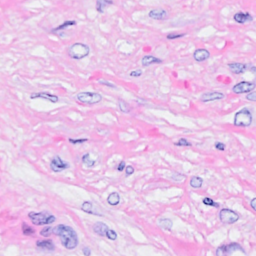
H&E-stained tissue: Breast